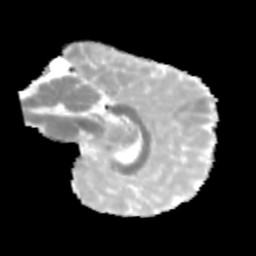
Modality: MD
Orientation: sagittal
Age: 12
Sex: male
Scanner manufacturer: siemens
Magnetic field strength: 3 T
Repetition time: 3.8 s
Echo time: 0.07 s